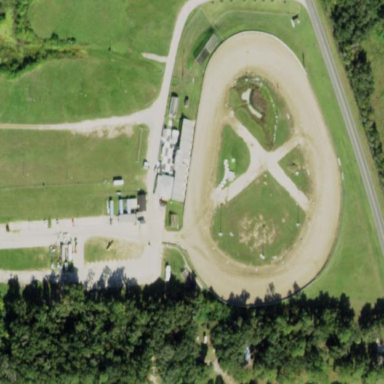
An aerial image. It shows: Stadium used for sprint car and motorsport events.